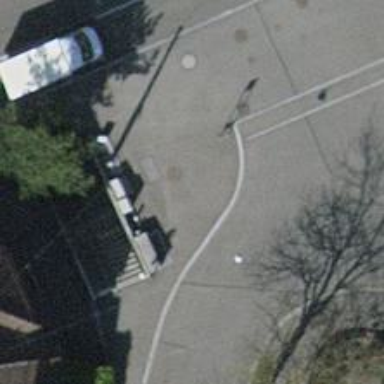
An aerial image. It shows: Street cabinet used for power utility.